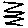
Label: zigzag